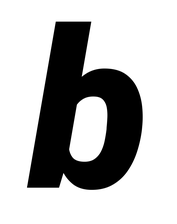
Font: Roboto-Italic_Black_Italic